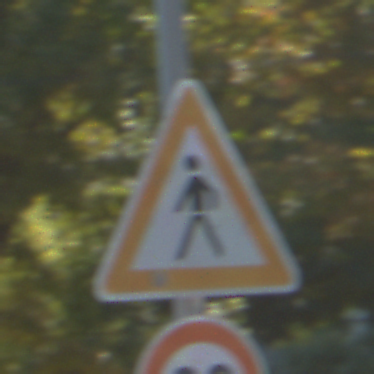
Verkehrszeichen: FussgaengerRechts
Zusatzzeichen unten: Geschwindigkeit20
Umgebung: Outdoor, Urban
Tageszeit: Midday
Wetter: Clear
Licht: Natural
Jahreszeit: NotSpecified
Kontrast: HighContrast